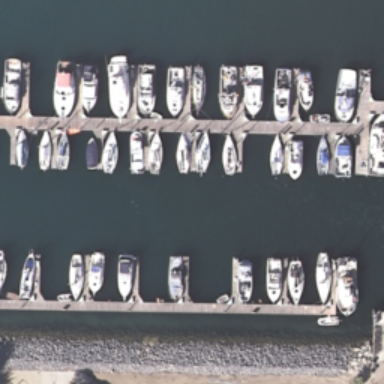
Lots of boats docked at the harbor and the boats are closed to each other .